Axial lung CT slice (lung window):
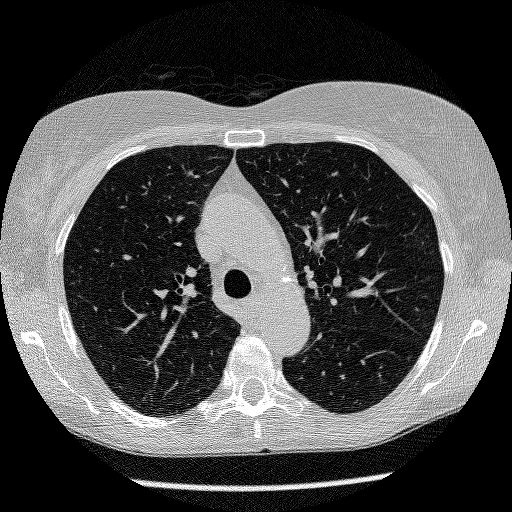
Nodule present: no